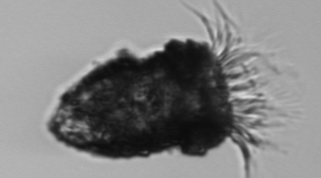
Label: Stenosemella_pacifica